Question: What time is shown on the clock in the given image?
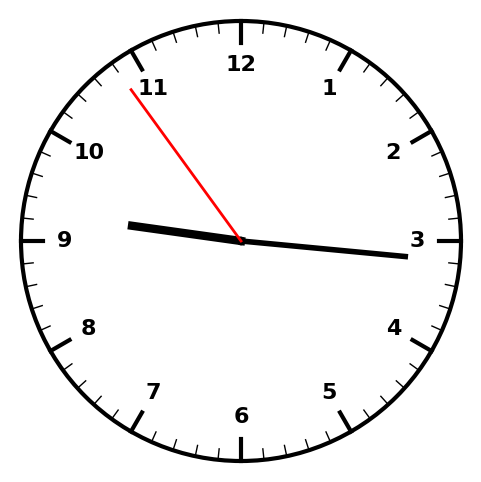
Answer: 09:15:54